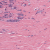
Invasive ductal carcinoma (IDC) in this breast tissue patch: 1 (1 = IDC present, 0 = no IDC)